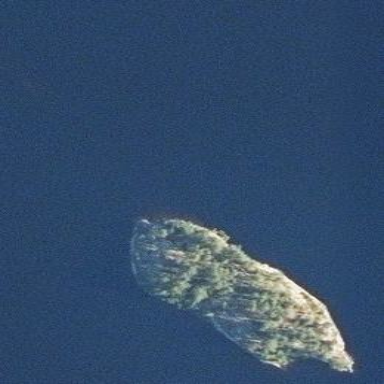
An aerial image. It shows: Islet.